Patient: sex F, age 63
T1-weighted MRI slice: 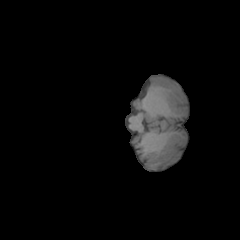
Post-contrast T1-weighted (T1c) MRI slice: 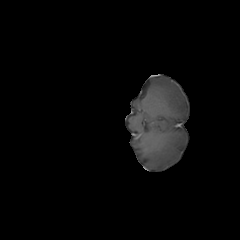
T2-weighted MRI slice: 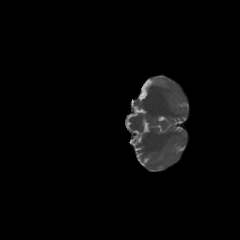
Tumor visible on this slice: no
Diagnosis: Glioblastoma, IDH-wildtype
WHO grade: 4